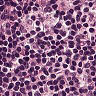
Metastatic tissue present: no